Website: walmart
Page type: delivery-shipping
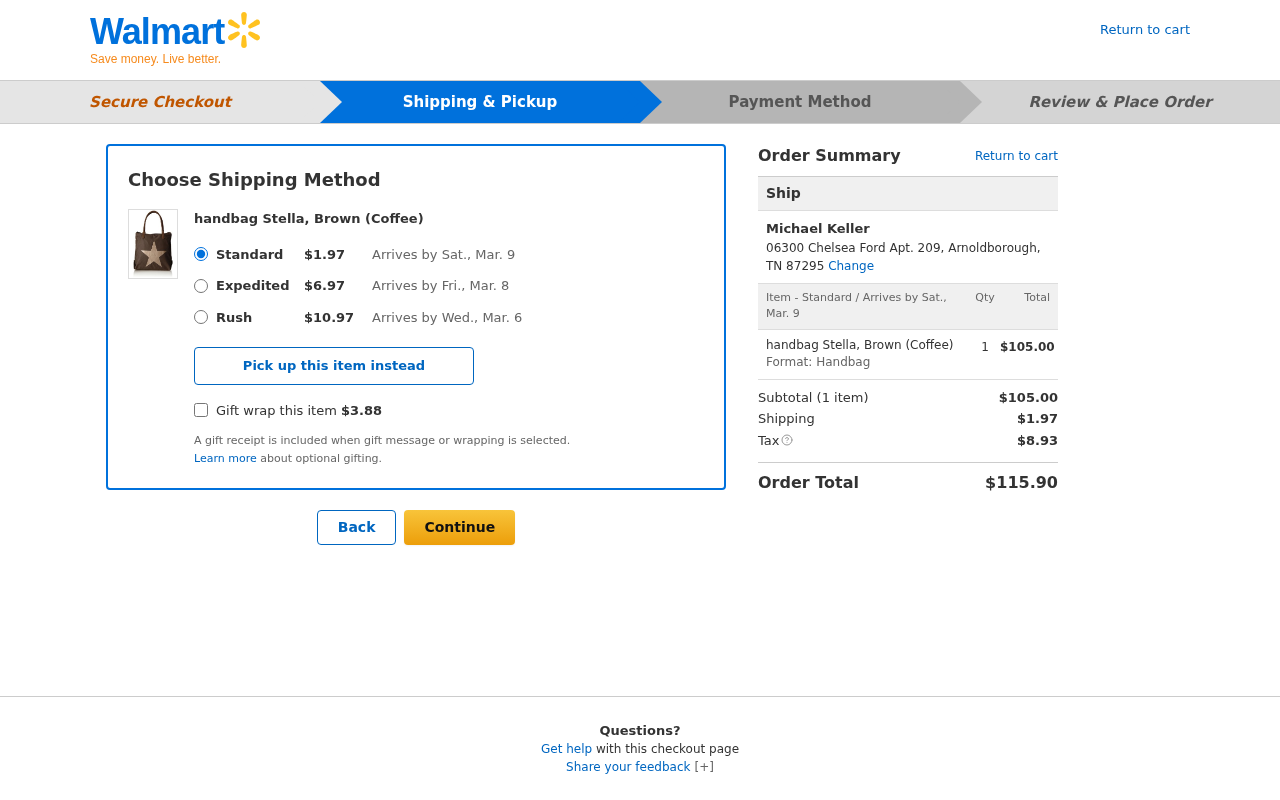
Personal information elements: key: PII_CITY_STATE_ZIP
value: Arnoldborough, TN 87295
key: PII_FULLNAME
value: Michael Keller
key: PII_STREET
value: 06300 Chelsea Ford Apt. 209
Product elements: key: PRODUCT1_ITEM_CATEGORY
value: Handbag
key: PRODUCT1_NAME
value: handbag Stella, Brown (Coffee)
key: PRODUCT1_PRICE
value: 105
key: PRODUCT1_QUANTITY
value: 1
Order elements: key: ORDER_SHIPPING_STANDARD
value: $1.97
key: ORDER_DELIVERY_DATE
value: Sat., Mar. 9
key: ORDER_SHIPPING_EXPEDITED
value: $6.97
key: ORDER_DELIVERY_EXPEDITED
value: Fri., Mar. 8
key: ORDER_SHIPPING_RUSH
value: $10.97
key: ORDER_DELIVERY_RUSH
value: Wed., Mar. 6
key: ORDER_GIFT_WRAP
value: $3.88
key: ORDER_DELIVERY_DATE2
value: Sat., Mar. 9
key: ORDER_NUM_ITEMS
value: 1
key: ORDER_SUBTOTAL
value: $105.00
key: ORDER_SHIPPING_COST
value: $1.97
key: ORDER_TAX
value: $8.93
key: ORDER_TOTAL
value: $115.90